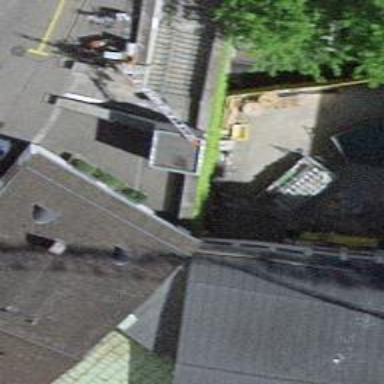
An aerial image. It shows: Surveillance system is in place.